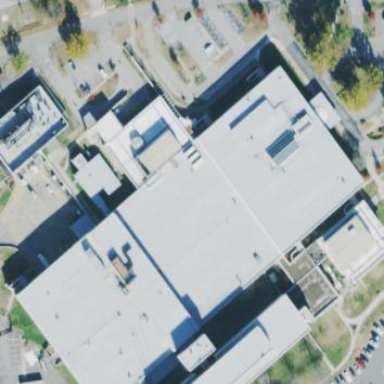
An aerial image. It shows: Hospital building.